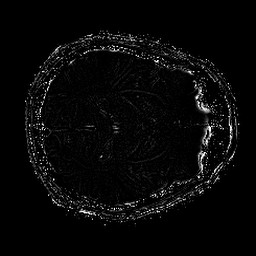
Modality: SWI
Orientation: axial
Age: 54
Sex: male
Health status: ill
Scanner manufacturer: philips
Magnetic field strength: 3 T
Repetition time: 0.031 s